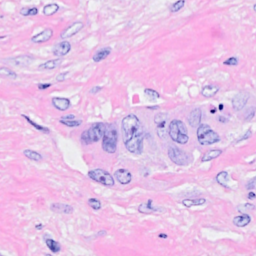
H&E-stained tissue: Breast